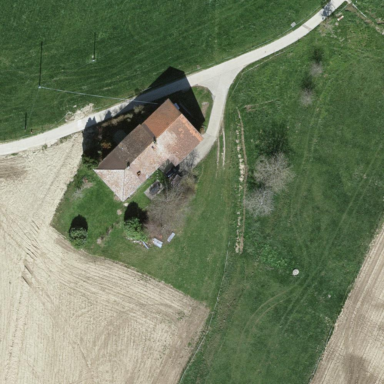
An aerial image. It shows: Farmyard area.